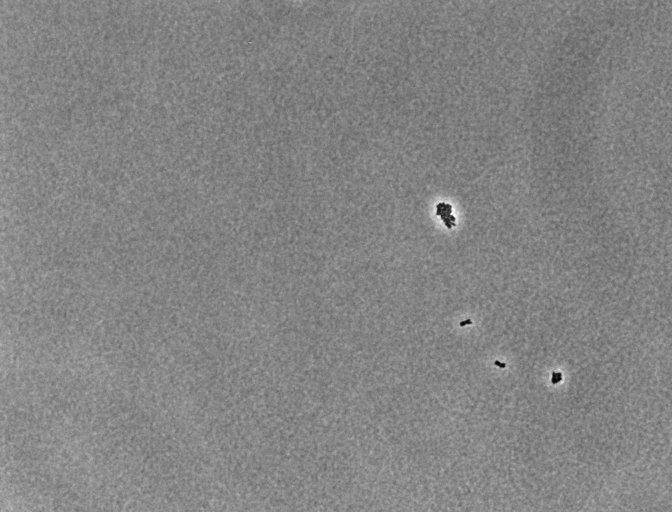
Phase contrast microscopy, 20x objective, 3 h incubation